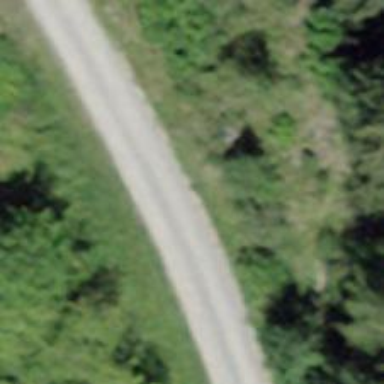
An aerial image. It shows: Unpaved track road.